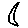
Label: moon